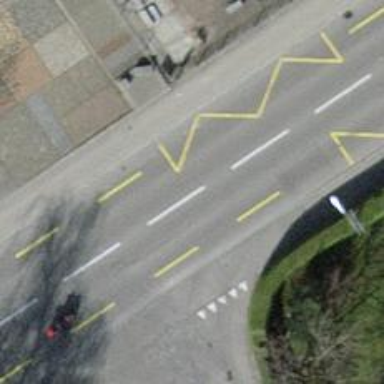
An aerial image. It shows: Public transport stop position.